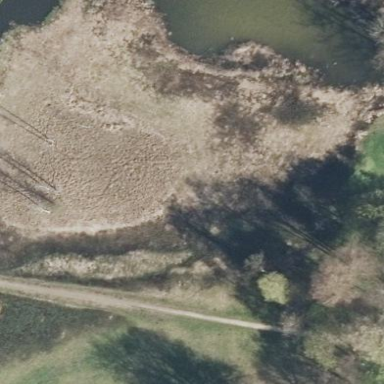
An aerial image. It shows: Marsh wetland surrounded by meadow.